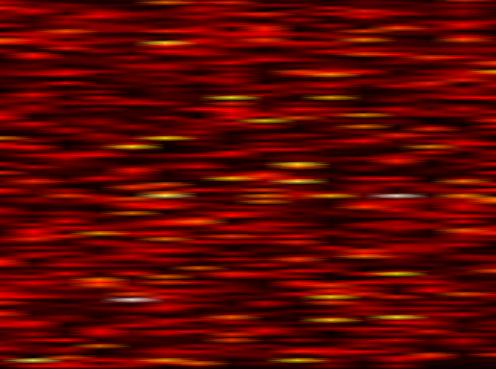
Label: OFDM